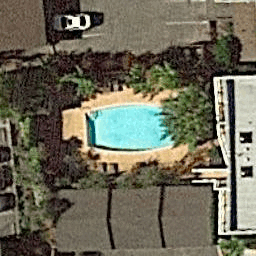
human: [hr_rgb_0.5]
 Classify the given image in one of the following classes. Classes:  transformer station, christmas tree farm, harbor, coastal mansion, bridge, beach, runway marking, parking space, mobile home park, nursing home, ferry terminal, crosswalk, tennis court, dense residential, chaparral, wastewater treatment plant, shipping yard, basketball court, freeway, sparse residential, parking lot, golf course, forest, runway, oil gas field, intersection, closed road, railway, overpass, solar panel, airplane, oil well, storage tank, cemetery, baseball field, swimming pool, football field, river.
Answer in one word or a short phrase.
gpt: swimming pool